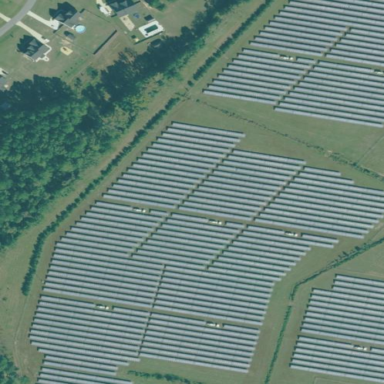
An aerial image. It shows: Solar photovoltaic power plant surrounded by fence.